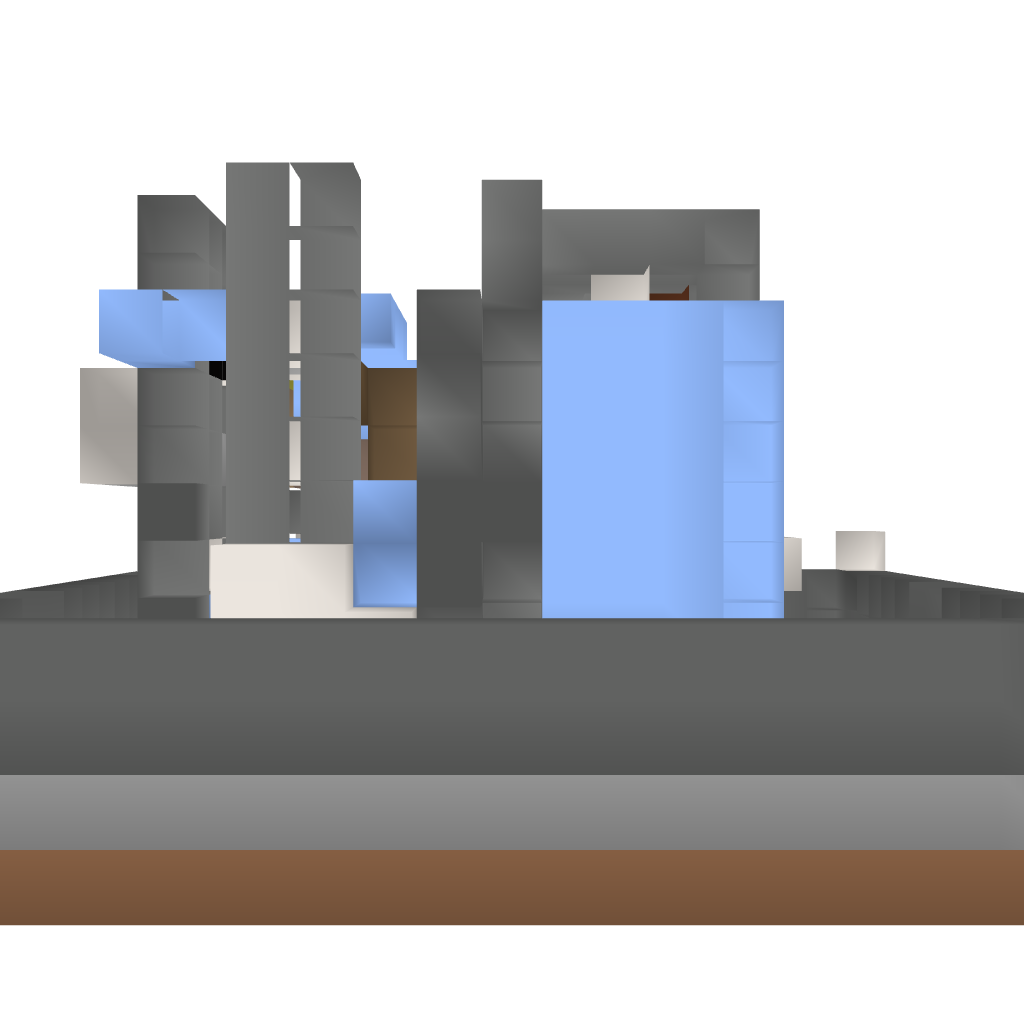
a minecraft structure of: Small Modern Home